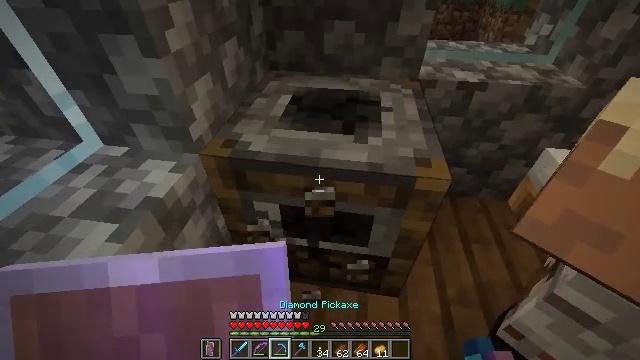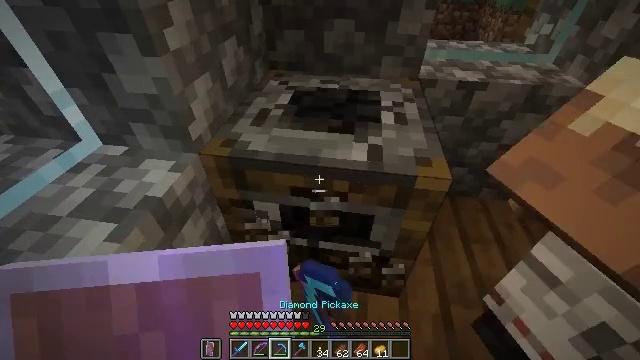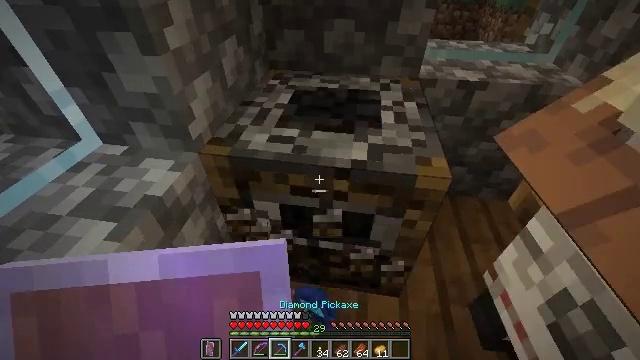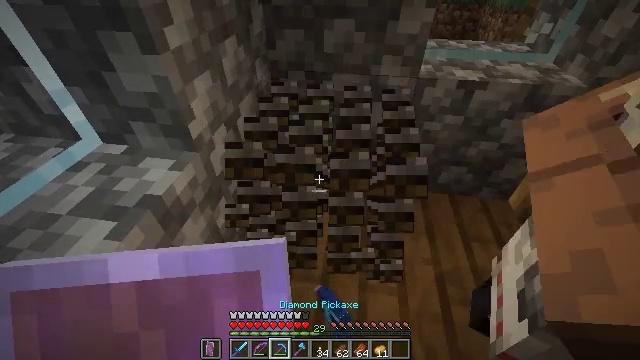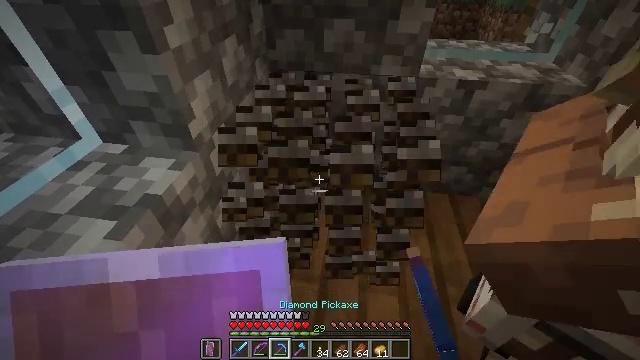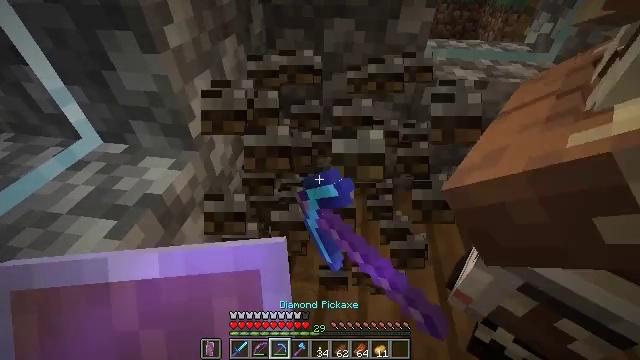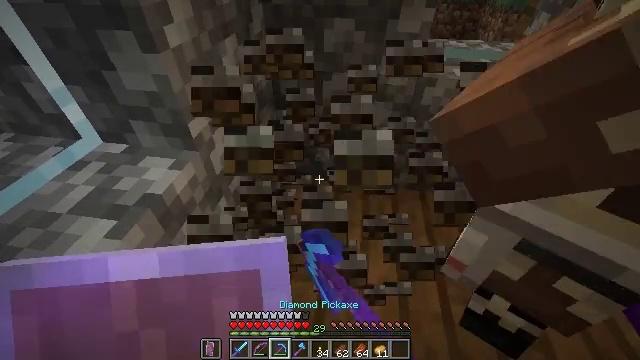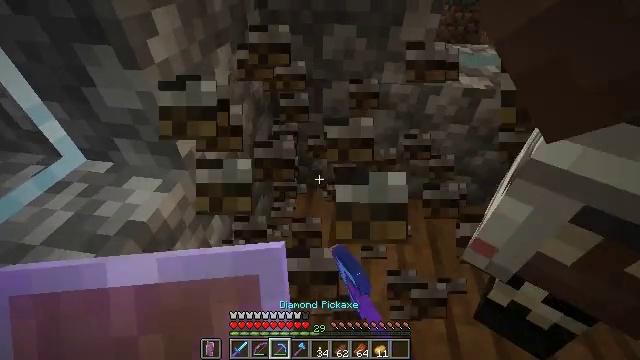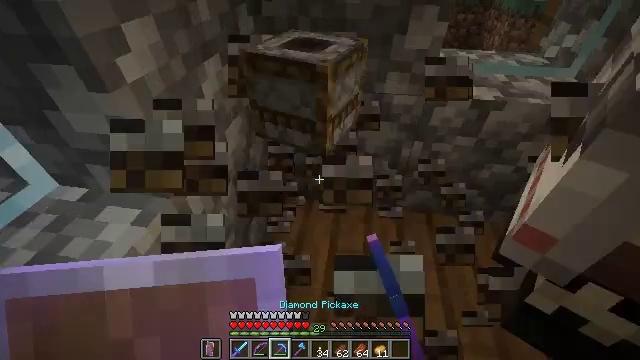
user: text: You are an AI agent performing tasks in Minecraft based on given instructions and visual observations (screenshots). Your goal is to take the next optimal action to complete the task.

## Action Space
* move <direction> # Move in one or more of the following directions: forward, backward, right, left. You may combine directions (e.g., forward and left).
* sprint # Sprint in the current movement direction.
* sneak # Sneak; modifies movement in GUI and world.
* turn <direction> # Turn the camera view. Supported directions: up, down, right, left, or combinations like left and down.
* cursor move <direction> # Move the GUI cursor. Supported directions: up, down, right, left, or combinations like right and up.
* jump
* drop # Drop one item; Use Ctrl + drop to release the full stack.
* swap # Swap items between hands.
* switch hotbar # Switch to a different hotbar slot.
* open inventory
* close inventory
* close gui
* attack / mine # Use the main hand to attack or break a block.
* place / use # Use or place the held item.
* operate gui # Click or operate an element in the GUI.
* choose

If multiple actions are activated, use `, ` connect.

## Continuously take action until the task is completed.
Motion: motion action
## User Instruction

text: Retrieve the smoker into your inventory.
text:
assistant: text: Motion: attack / mine
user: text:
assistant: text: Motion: attack / mine
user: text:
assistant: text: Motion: attack / mine
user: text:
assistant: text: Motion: attack / mine
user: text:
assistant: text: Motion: attack / mine
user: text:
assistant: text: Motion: attack / mine
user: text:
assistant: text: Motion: move forward
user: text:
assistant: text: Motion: move forward
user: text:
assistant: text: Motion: no_op